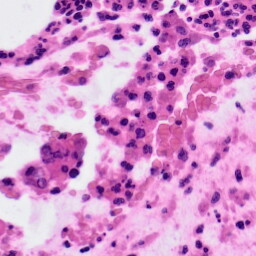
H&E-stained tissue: Colon